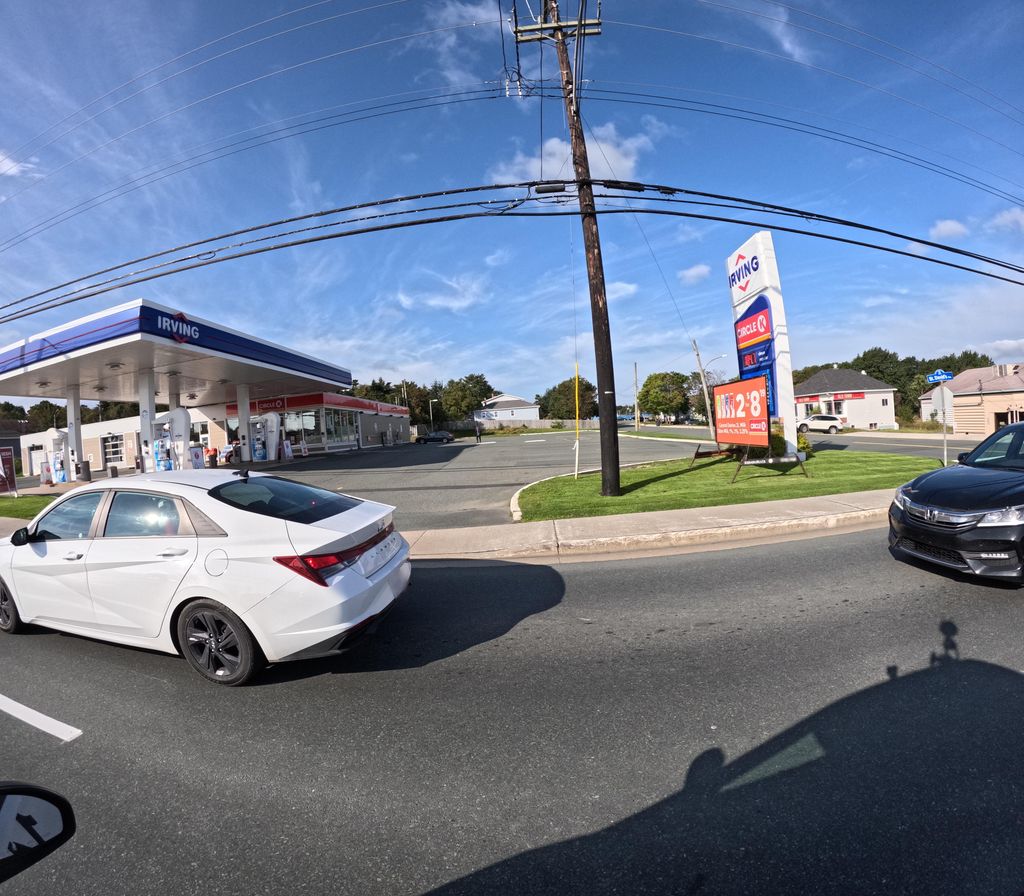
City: st_johns